Interaction volume radius: 5 \u00c5
Interaction volume height: 15 \u00c5
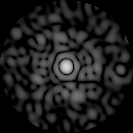
Disorder parameter: 0.8481